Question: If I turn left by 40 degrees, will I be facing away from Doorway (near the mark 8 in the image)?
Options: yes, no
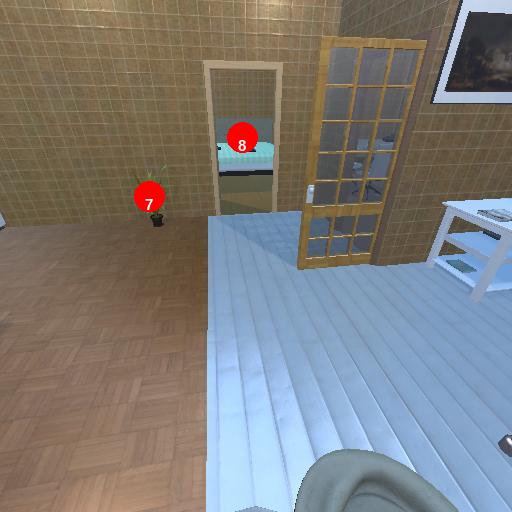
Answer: yes